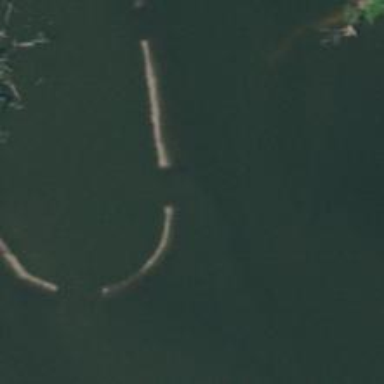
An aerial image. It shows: Breakwater structure.